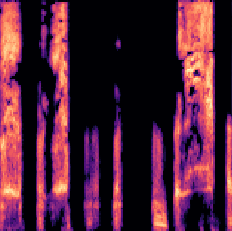
Sound class: Pig